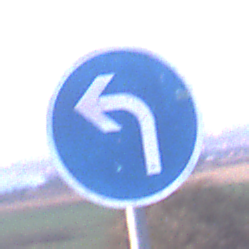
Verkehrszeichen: VorgeschriebeneFahrtrichtungLinks
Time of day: SunriseSunset
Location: Outdoor (Nature)
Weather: Clear
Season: NotSpecified
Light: Natural